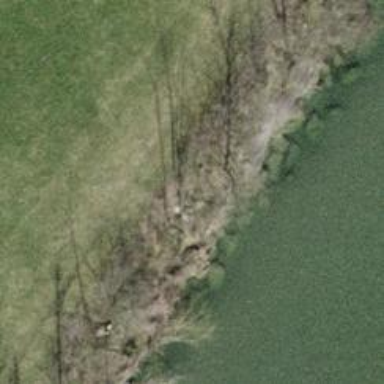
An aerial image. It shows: Path covered with grass.